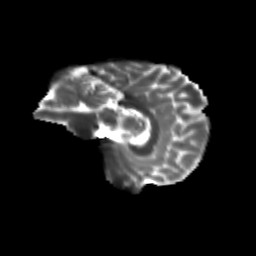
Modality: T2w
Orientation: sagittal
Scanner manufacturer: siemens
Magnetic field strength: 3 T
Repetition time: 9.2 s
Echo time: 0.084 s